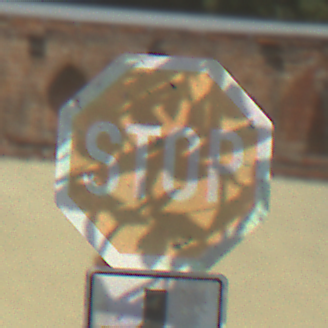
Verkehrszeichen: Stop
Zusatzzeichen unten: VerlaufVorfahrtsstrasse2
Umgebung: Outdoor, Suburban
Tageszeit: Midday
Wetter: PartlyCloudy
Licht: Natural
Jahreszeit: NotSpecified
Kontrast: HighContrast